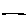
Label: line